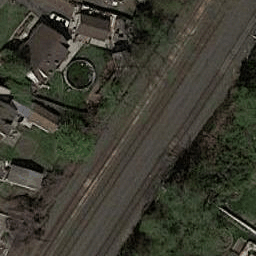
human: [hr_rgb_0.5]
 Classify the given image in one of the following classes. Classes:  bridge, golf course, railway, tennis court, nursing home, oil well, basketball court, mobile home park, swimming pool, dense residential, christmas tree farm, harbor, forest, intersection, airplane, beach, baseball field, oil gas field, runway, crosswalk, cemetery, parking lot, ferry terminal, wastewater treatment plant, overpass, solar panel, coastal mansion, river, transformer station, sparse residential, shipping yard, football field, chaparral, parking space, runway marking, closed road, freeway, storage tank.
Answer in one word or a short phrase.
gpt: railway